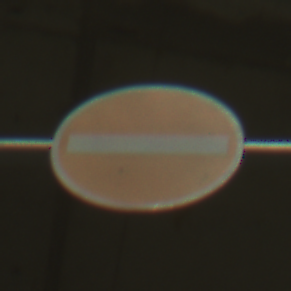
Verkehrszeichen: VerbotDerEinfahrt
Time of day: NotSpecified
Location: Indoor (Special)
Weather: NotSpecified
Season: NotSpecified
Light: Artificial